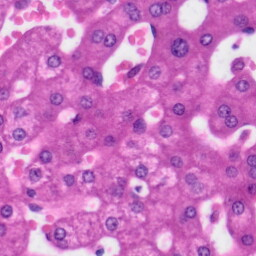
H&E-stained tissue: Liver